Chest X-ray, PA view. Patient: 24 years old, sex M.
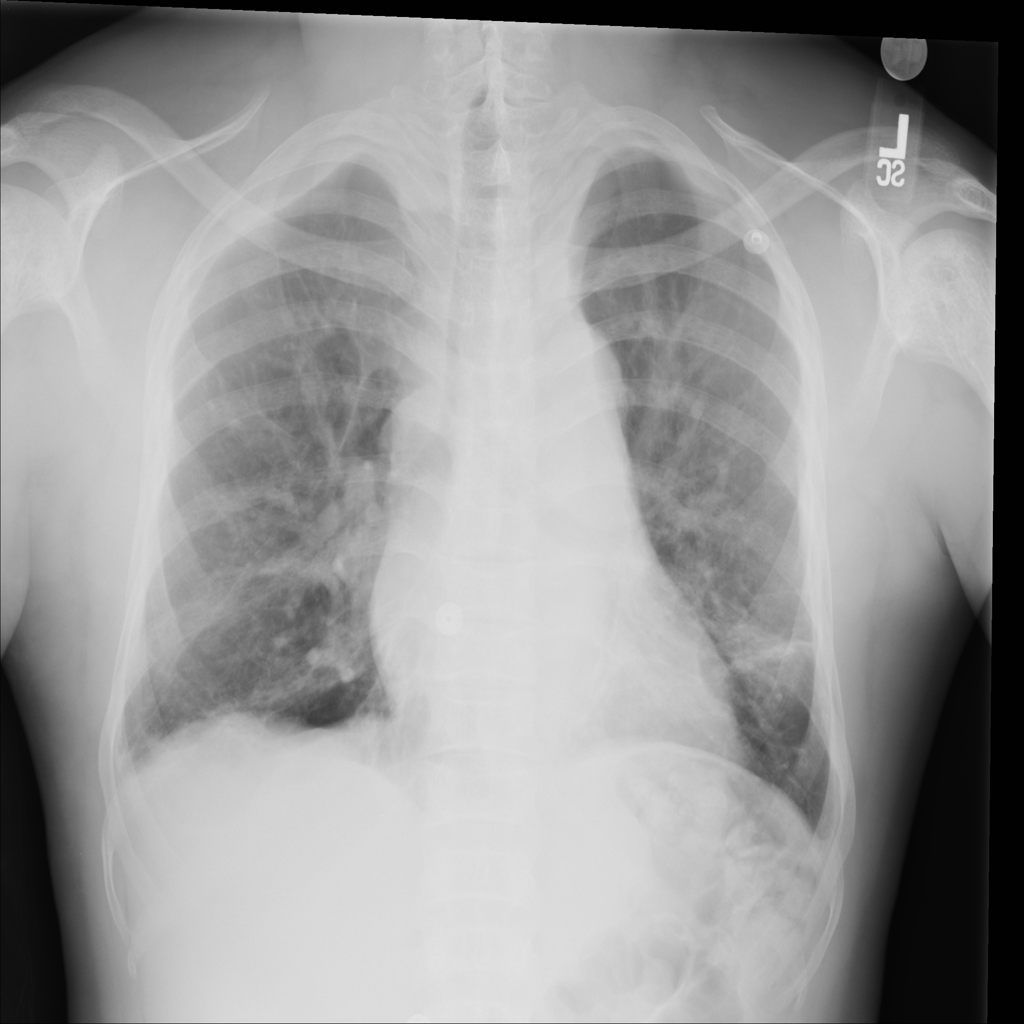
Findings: Fibrosis